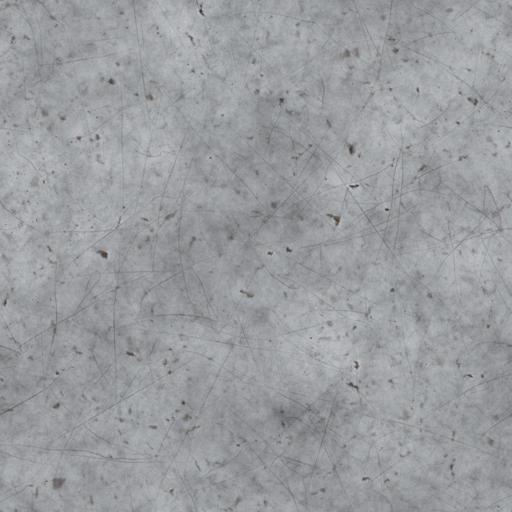
Tags: bumpy metal scratches silver steel